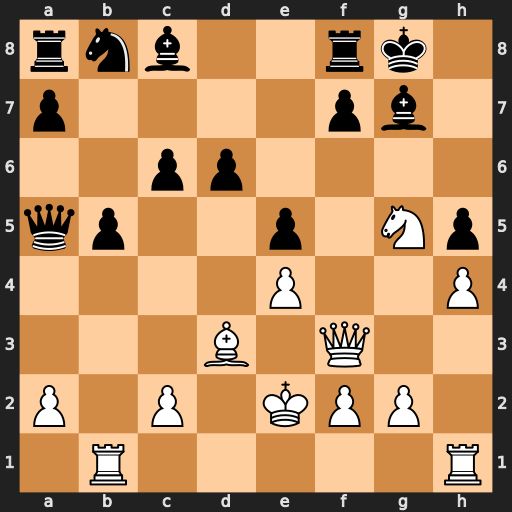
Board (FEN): rnb2rk1/p4pb1/2pp4/qp2p1Np/4P2P/3B1Q2/P1P1KPP1/1R5R
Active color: w
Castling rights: -
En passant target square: -
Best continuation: Qxh5 Bg4+ Qxg4